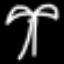
Label: palm tree